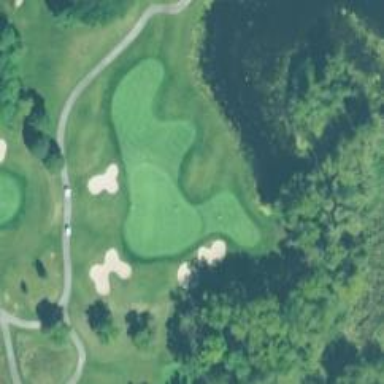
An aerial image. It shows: View of golf hole.